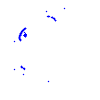
Particle: proton